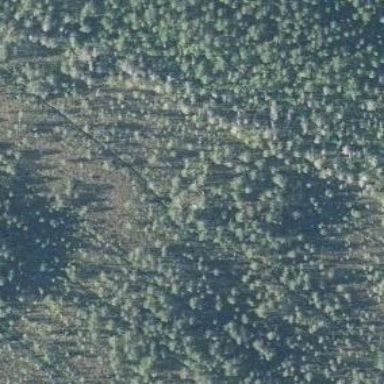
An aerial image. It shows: Forest area.